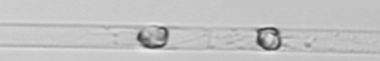
Label: Dactyliosolen_blavyanus